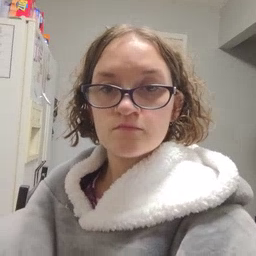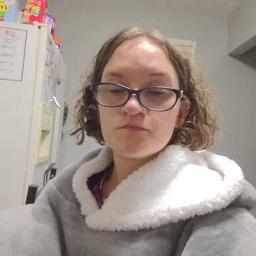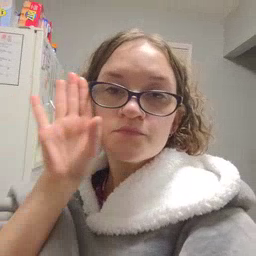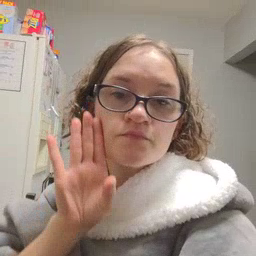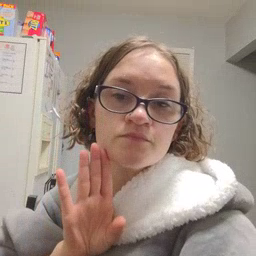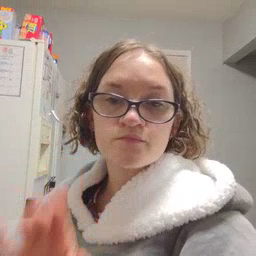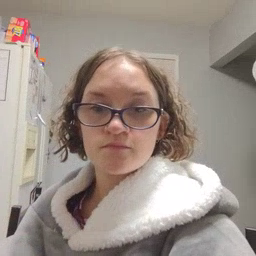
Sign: brown